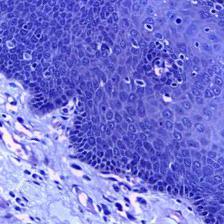
Diagnosis: Normal